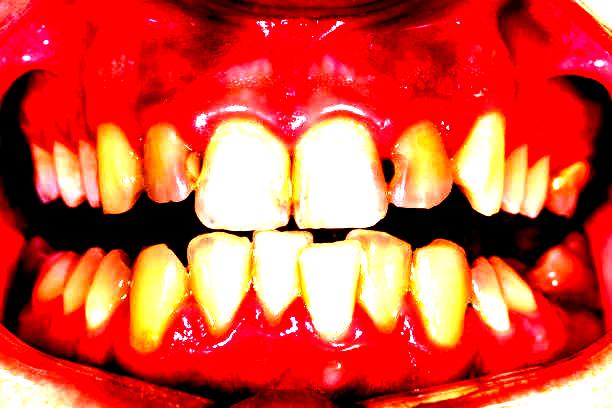
Condition: Calculus